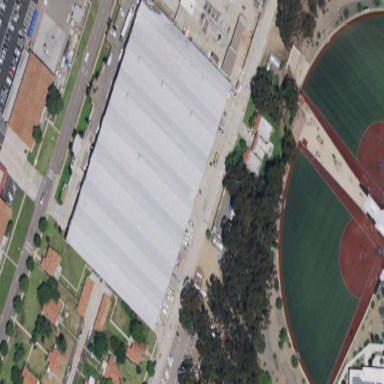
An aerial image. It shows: Warehouse.